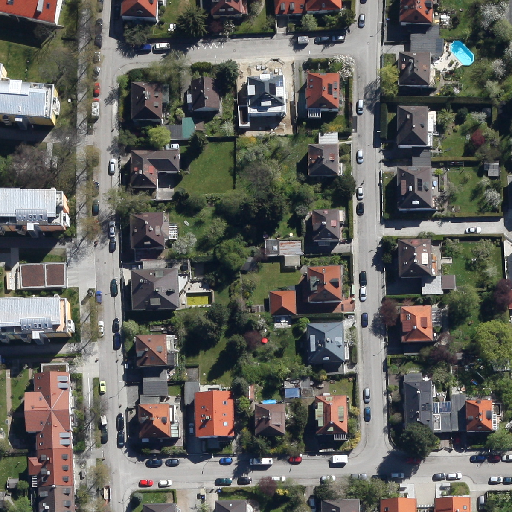
Referring expression: bikeway along with tree